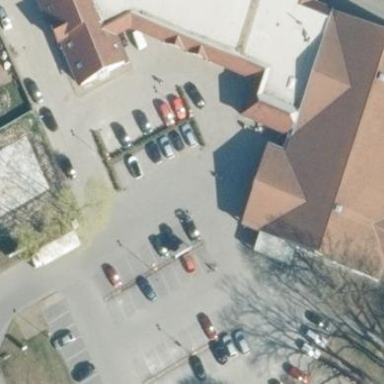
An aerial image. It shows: Retail building that is part of mall.